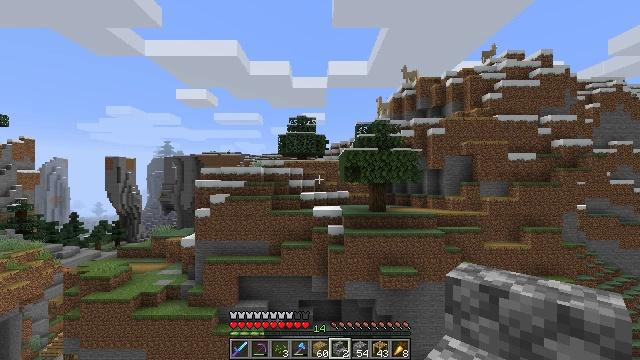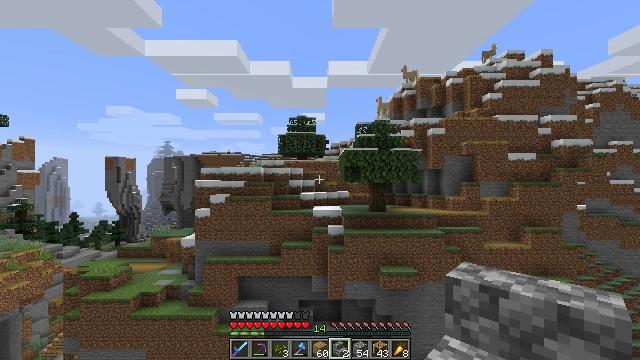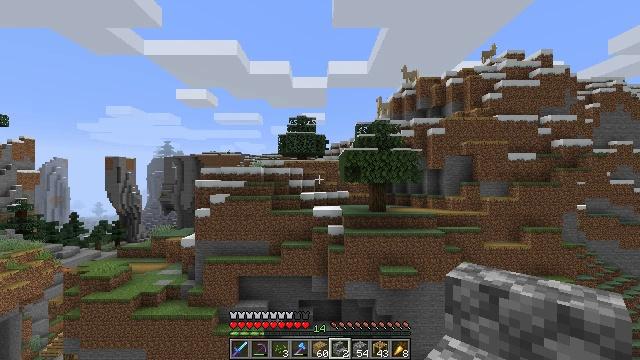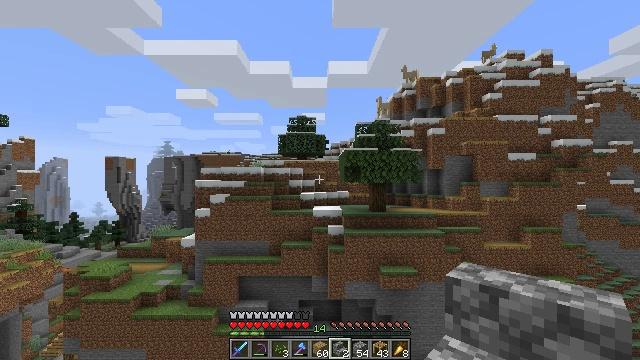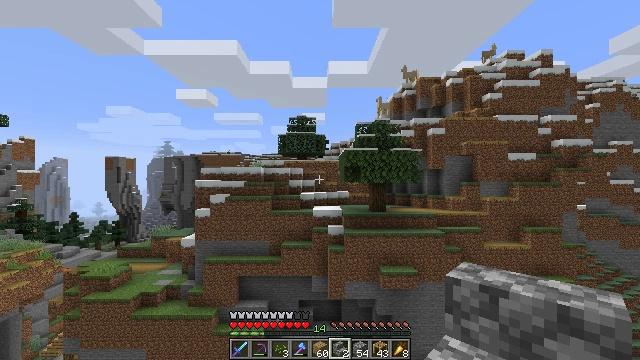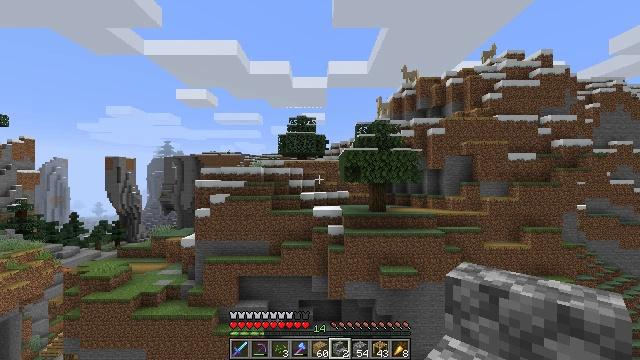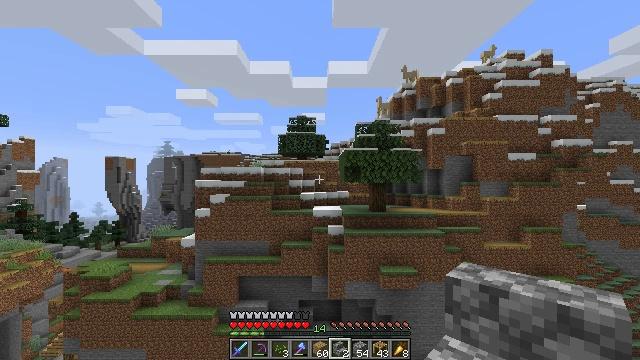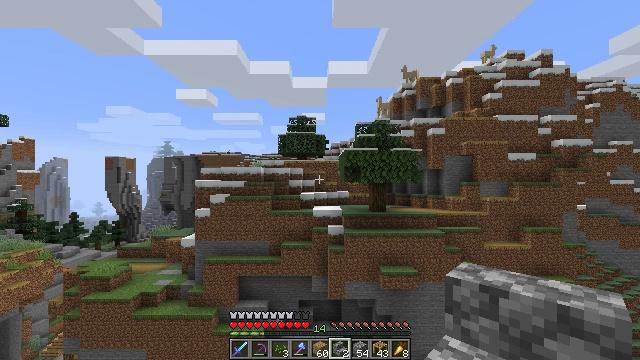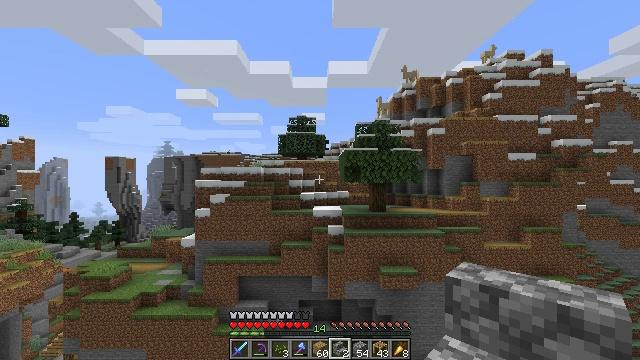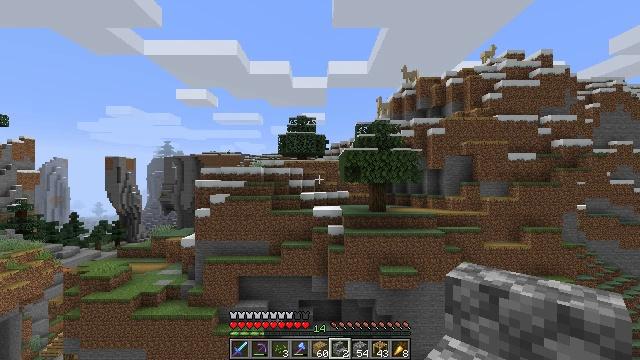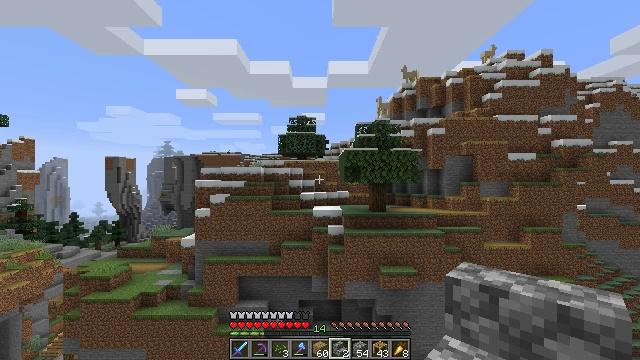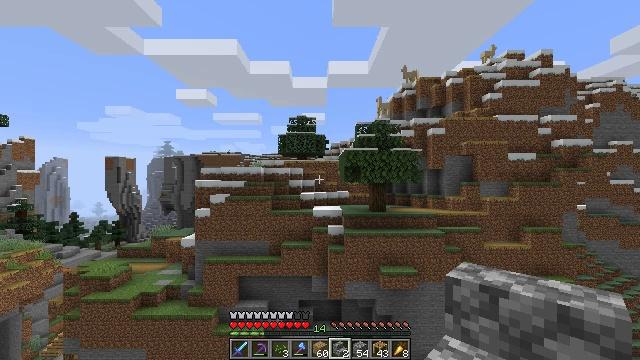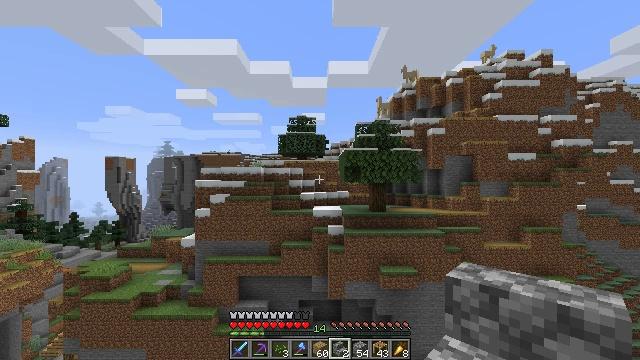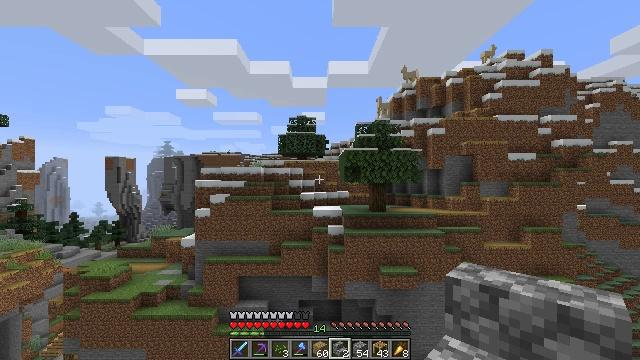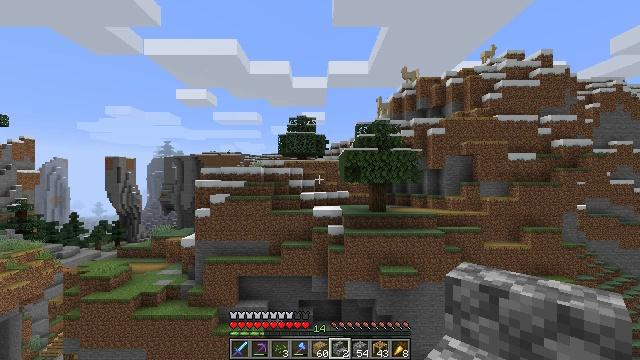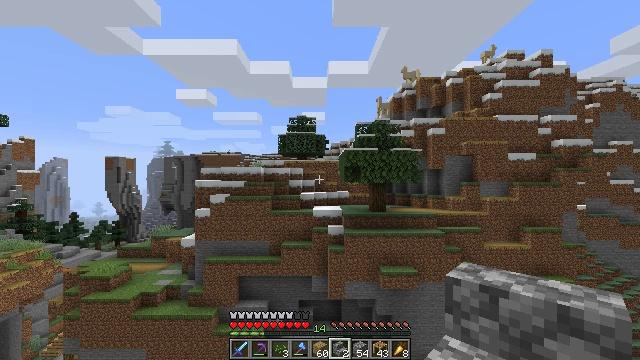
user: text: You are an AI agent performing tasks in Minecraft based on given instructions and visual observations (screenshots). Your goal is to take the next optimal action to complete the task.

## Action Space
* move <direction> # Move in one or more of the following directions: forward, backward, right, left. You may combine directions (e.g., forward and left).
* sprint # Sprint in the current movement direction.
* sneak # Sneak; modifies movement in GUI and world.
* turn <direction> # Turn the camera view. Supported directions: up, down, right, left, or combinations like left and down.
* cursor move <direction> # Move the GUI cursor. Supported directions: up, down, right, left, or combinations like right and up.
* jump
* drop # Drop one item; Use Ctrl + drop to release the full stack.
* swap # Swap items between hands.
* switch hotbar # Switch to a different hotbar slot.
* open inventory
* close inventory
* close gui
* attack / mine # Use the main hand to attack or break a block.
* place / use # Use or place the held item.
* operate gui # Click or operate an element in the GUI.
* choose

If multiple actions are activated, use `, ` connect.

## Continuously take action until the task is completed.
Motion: motion action
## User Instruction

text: Retrieve scaffolding from a build site.
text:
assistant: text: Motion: no_op
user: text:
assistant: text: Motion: no_op
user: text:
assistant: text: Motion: no_op
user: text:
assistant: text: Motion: no_op
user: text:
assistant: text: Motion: no_op
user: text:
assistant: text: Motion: no_op
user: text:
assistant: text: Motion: no_op
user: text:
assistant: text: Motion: no_op
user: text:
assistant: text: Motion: no_op
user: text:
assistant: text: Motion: no_op
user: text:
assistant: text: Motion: no_op
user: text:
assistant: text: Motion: no_op
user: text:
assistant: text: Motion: no_op
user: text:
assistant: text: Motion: no_op
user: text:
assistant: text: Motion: no_op
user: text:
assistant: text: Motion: no_op
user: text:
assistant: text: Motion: no_op
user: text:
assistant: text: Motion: no_op
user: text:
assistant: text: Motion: no_op
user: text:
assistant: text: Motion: no_op
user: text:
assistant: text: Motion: no_op
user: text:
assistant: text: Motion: no_op
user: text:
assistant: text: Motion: no_op
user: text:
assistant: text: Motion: no_op
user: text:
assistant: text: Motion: no_op
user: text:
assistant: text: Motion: no_op
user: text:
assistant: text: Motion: no_op
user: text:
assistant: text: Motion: no_op
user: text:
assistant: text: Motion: no_op
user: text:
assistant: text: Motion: no_op